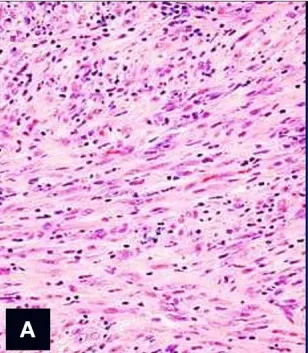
Spindle cells (col Hem-Eos.
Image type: pathology (h&e)